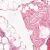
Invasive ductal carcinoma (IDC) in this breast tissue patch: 0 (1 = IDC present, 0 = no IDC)